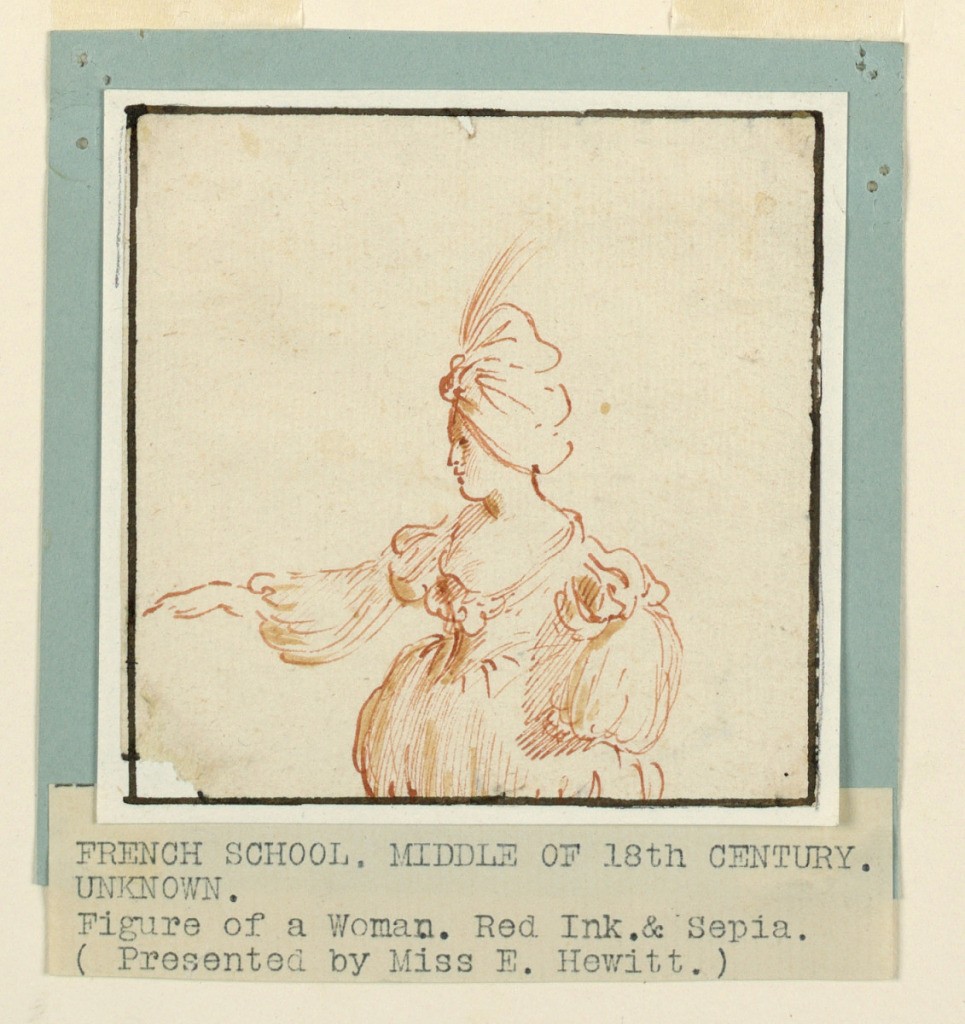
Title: Costume Drawing with Female Figure
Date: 1740–1780
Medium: Pen and red ink, brush and sepia wash on paper, mounted
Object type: Drawing
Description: Shown in three-quarter length turned toward the left, with the head in profile. The right hand points toward something. The woman wears a turban with a jewel, and a western-style coat. Mounted with typewritten label.